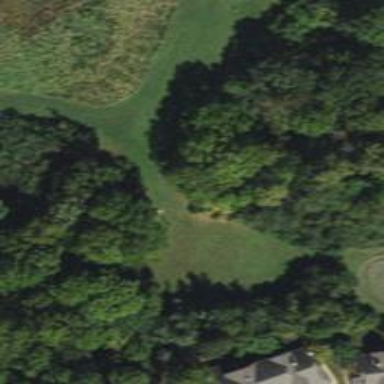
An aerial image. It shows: Disc golf tee area.